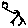
Label: bird